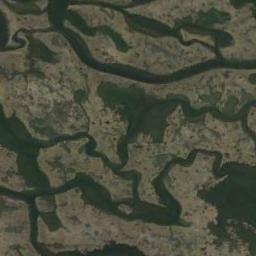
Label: wetland